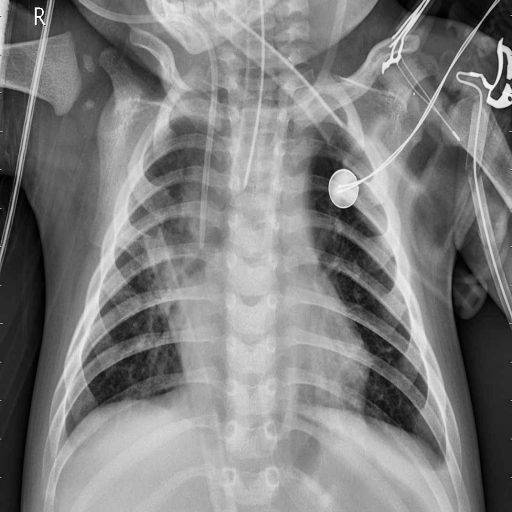
Finding: PNEUMONIA